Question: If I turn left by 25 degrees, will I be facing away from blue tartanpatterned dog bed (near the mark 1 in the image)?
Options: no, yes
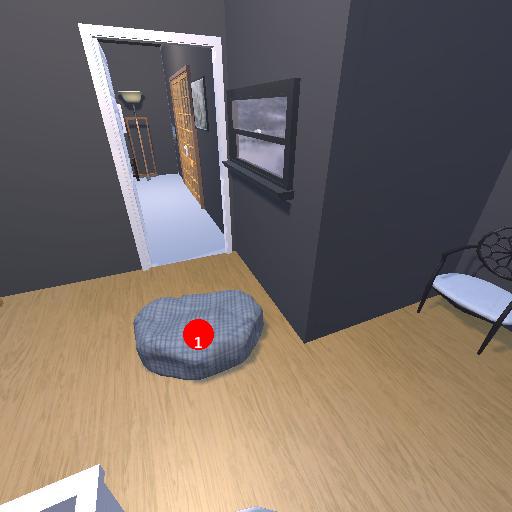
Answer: no